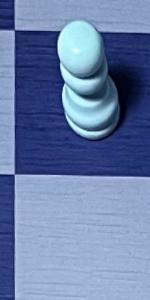
Label: Empty